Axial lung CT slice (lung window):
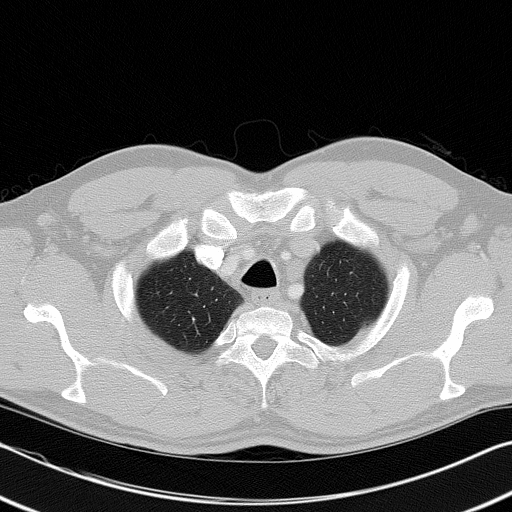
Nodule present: no